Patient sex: F
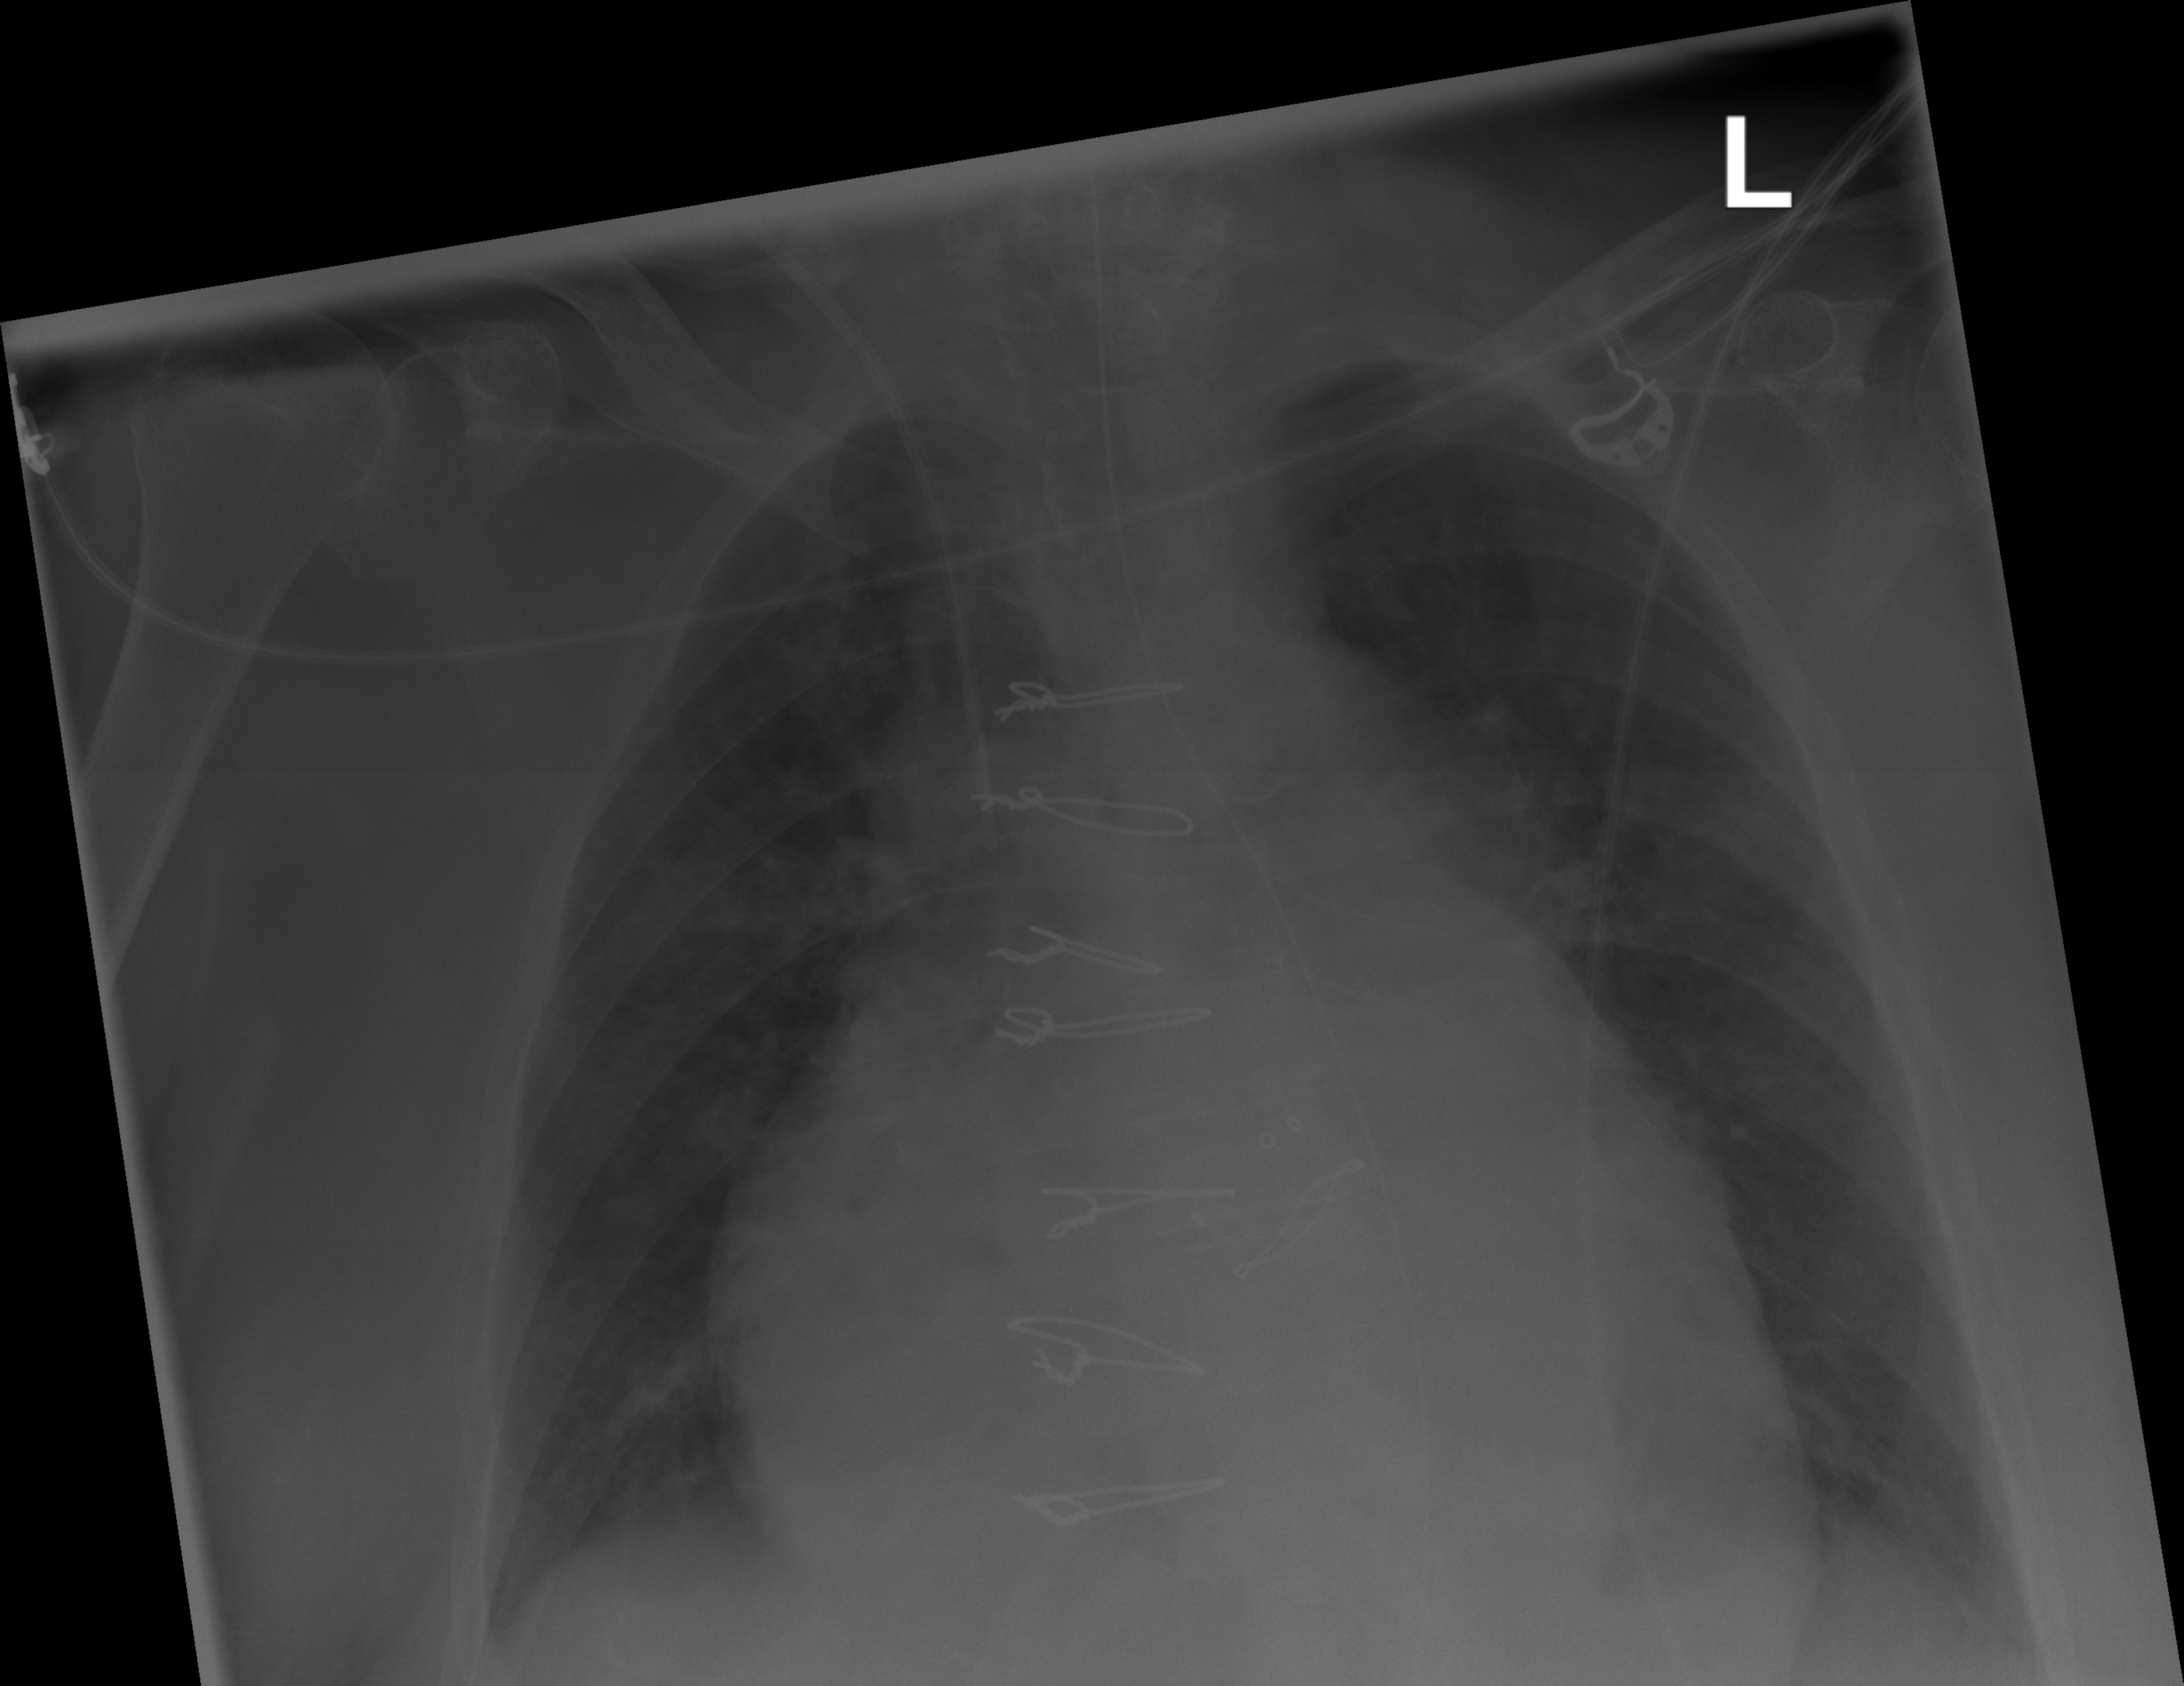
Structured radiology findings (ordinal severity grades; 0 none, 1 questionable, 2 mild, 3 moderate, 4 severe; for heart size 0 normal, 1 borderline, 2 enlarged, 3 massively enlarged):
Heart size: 3
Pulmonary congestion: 2
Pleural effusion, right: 0
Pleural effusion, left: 0
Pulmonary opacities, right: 0
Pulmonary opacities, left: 0
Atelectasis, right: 2
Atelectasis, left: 2